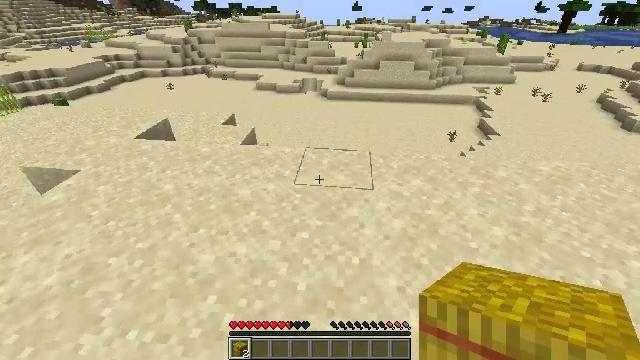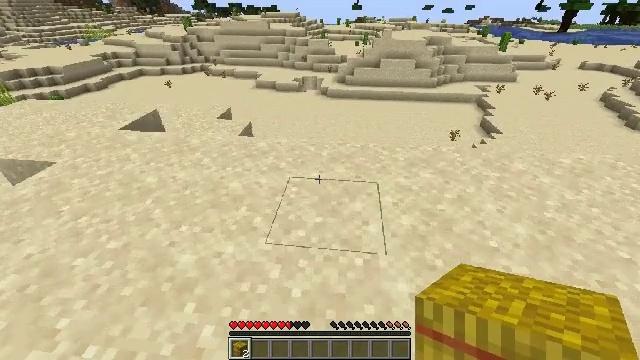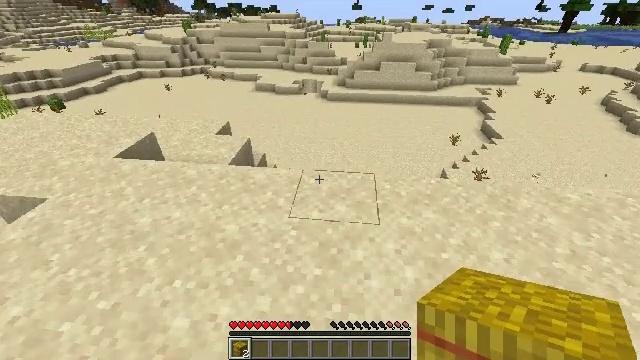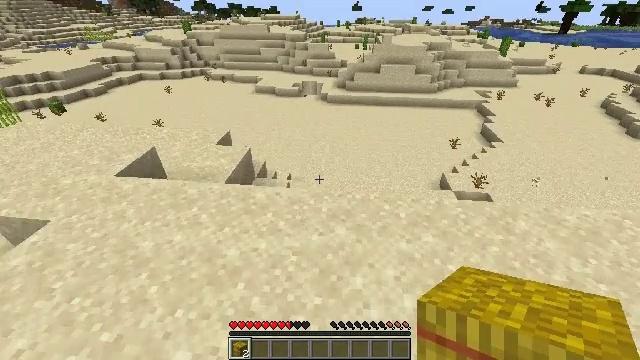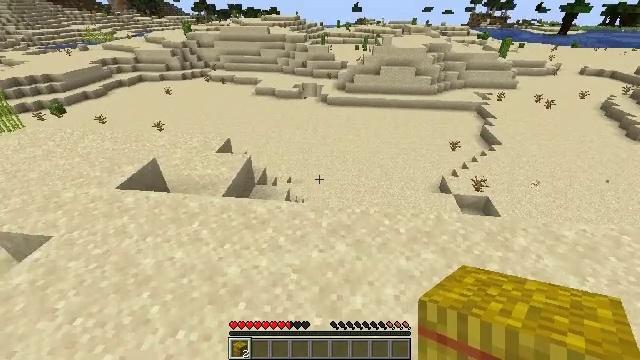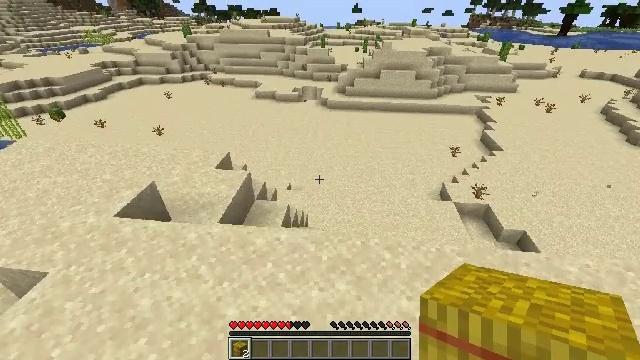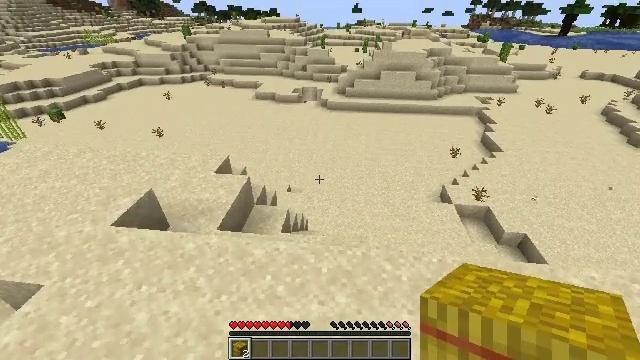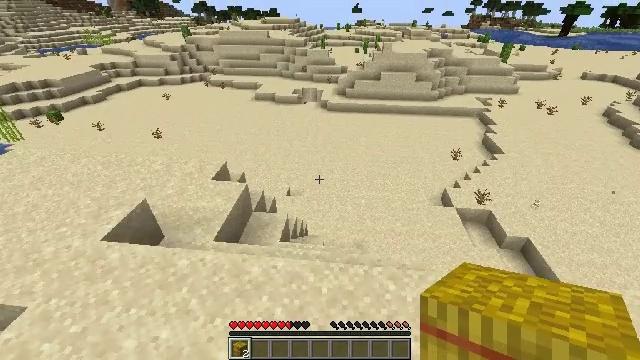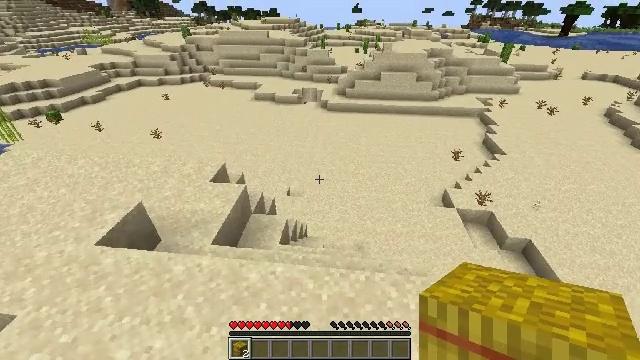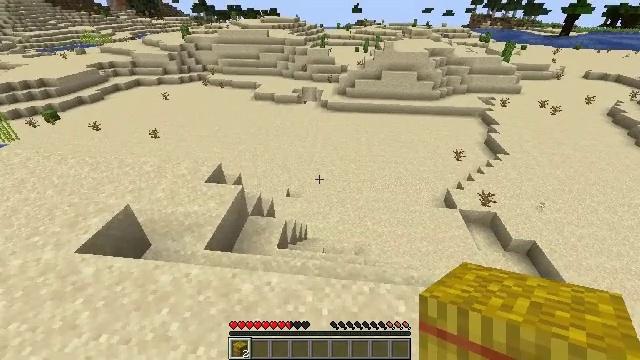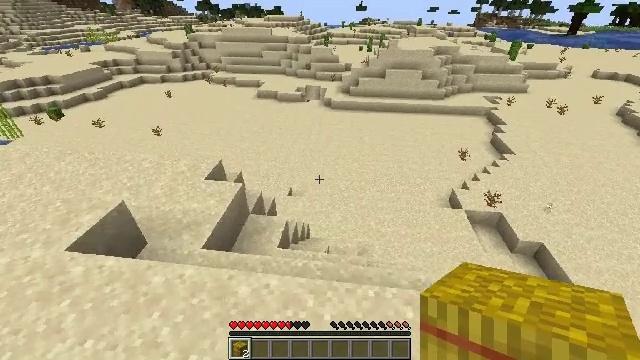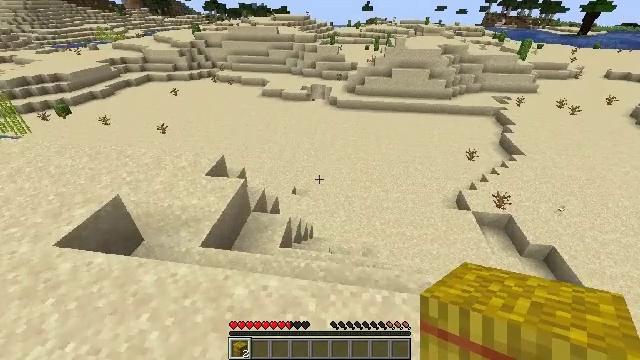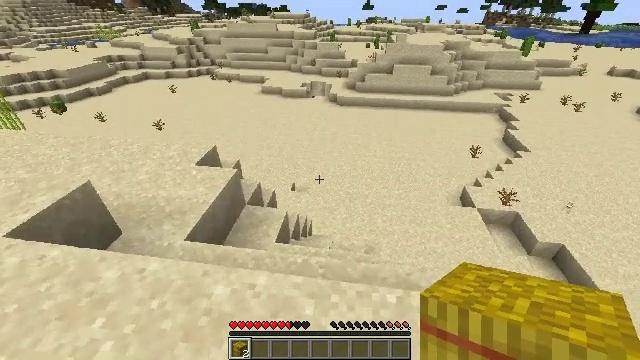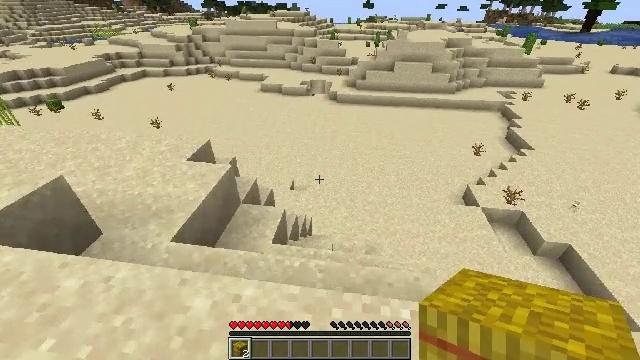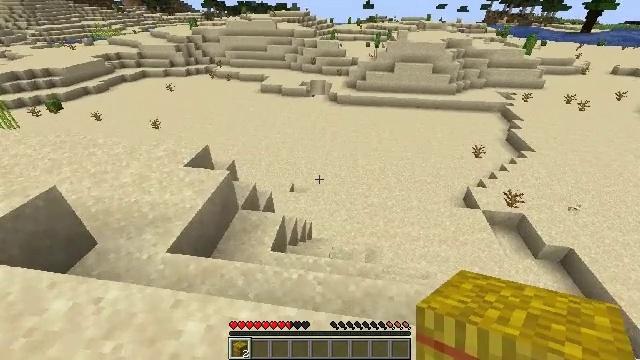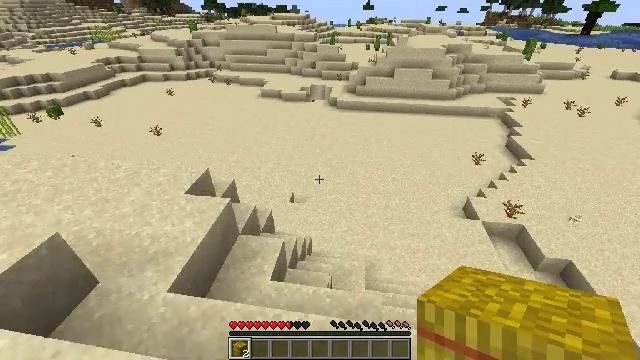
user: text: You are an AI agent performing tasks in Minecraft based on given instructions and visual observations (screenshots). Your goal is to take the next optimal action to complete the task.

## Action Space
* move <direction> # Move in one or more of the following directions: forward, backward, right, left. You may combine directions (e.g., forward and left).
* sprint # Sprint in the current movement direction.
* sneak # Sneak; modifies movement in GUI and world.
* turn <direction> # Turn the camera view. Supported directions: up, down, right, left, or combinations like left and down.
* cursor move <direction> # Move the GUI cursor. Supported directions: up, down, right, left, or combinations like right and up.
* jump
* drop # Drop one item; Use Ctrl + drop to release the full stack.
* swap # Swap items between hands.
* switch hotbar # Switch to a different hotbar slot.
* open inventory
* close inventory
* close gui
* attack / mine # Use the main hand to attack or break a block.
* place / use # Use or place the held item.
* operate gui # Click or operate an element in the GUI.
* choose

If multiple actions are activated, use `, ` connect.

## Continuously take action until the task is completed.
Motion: motion action
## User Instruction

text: Drop a hay block.
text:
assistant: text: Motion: move forward, sprint, jump
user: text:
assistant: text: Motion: move forward, sprint, jump
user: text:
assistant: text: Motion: move forward, sprint, jump
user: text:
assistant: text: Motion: move forward, sprint, jump
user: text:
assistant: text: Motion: move forward, sprint, jump
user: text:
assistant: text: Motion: move forward, sprint, jump
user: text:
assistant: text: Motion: move forward, sprint, jump
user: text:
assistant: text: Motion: move forward, sprint, jump
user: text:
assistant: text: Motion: move forward, sprint, jump
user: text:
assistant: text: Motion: move forward, sprint, jump
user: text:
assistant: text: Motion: move forward, sprint, turn left, jump
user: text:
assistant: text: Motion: move forward, sprint, jump
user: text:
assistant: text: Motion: move forward, sprint, jump
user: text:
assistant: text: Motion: move forward, sprint, jump
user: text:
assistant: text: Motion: move forward, sprint, jump
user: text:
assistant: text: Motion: move forward, sprint, jump
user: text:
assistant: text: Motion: move forward, sprint, turn left, jump
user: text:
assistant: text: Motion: move forward, sprint, turn left, jump
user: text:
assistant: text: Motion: move forward, sprint, jump
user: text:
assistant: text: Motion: move forward, sprint, jump
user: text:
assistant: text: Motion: move forward, sprint
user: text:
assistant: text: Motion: move forward, sprint
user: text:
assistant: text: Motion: move forward, sprint
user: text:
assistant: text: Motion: move forward, sprint
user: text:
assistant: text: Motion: move forward, sprint
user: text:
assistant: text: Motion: move forward, sprint
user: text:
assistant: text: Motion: move forward, sprint
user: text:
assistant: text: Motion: move forward, sprint
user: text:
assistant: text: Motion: move forward, sprint
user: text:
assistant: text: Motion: move forward, sprint